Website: home-depot
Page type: review-order
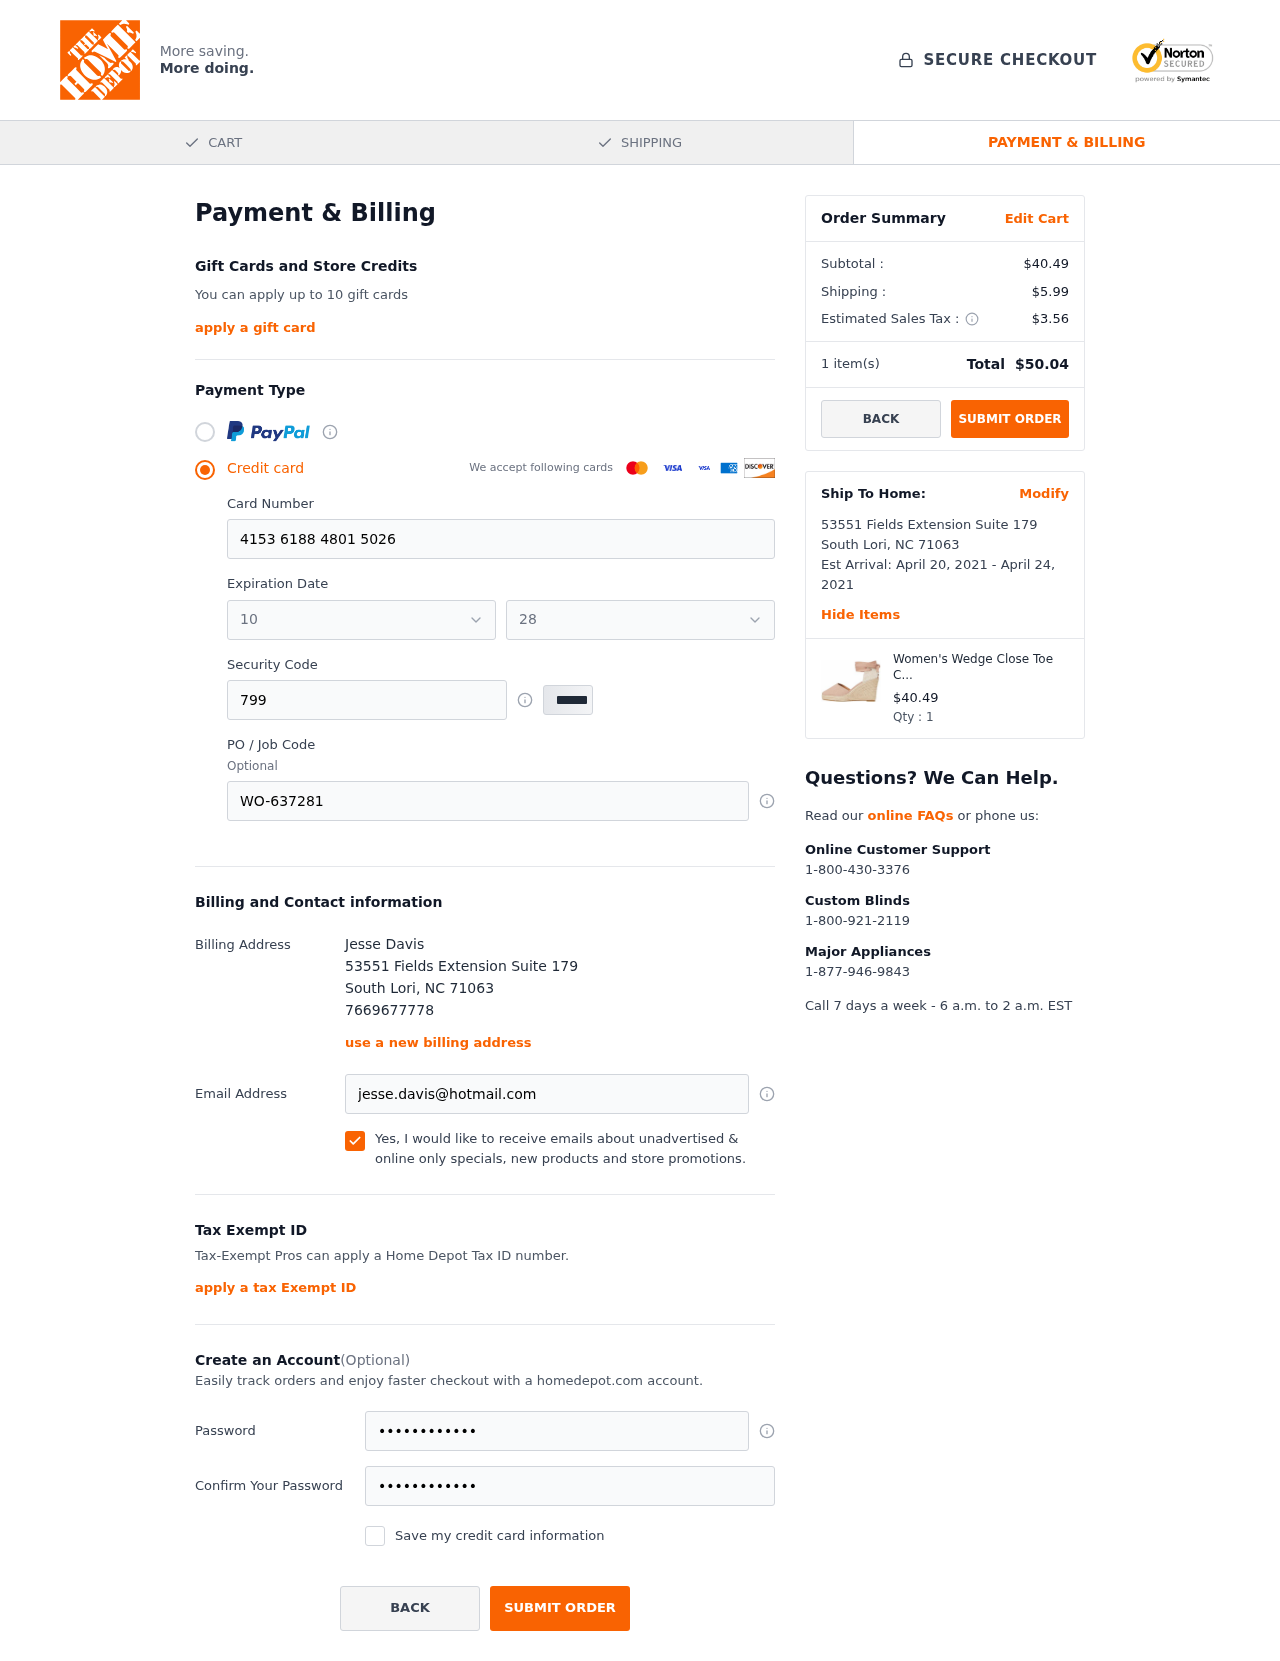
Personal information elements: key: PII_CARD_EXPIRY_MONTH
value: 10
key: PII_CARD_EXPIRY_YEAR
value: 28
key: PII_CITY
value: South Lori
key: PII_FULLNAME
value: Jesse Davis
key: PII_PHONE
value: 7669677778
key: PII_POSTCODE
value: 71063
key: PII_STATE_ABBR
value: NC
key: PII_STREET
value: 53551 Fields Extension Suite 179
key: PII_CARD_NUMBER
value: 4153 6188 4801 5026
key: PII_CARD_CVV
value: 799
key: PII_JOB_CODE
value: WO-637281
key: PII_EMAIL
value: jesse.davis@hotmail.com
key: PII_STREET2
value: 53551 Fields Extension Suite 179
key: PII_POSTCODE2
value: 71063
Product elements: key: PRODUCT1_NAME
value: Women's Wedge Close Toe Canvas Espadrille Sandal, Pink, 8 US
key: PRODUCT1_PRICE
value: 40.49
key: PRODUCT1_QUANTITY
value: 1
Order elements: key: ORDER_SUBTOTAL
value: $40.49
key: ORDER_SHIPPING_COST
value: $5.99
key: ORDER_TAX
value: $3.56
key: ORDER_NUM_ITEMS
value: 1
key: ORDER_TOTAL
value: $50.04
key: ORDER_SHIPPING_DATE
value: April 20, 2021
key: ORDER_DELIVERY_DATE
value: April 24, 2021